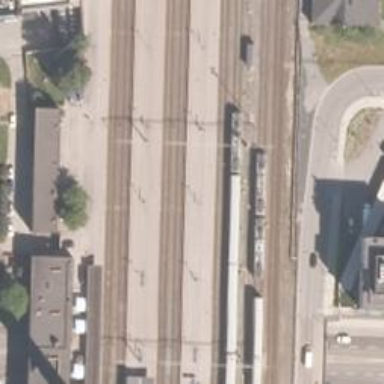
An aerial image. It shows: Close-up of railway platform edge.